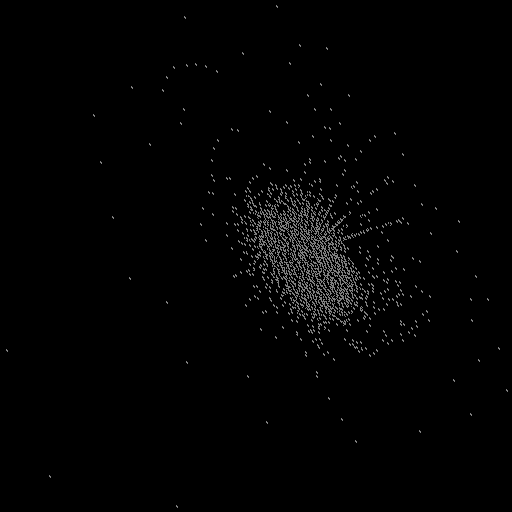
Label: supernova